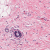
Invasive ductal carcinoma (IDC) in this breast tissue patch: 0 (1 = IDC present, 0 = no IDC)